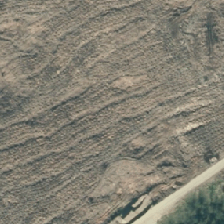
Land cover: harvested_forest